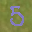
Label: 5